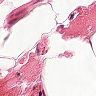
Metastatic tissue present: no